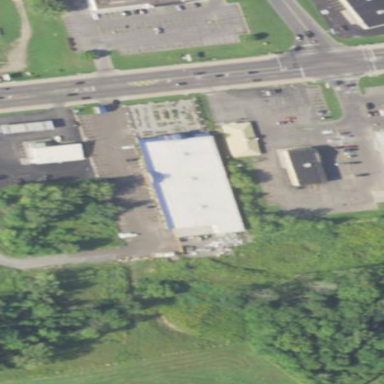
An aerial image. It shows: Country store building.